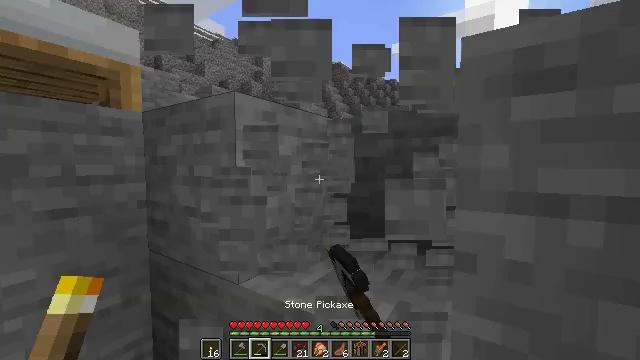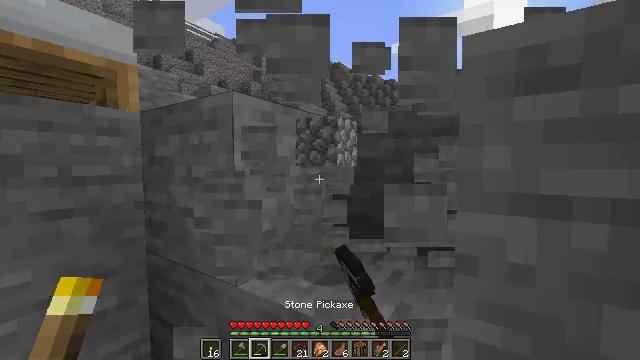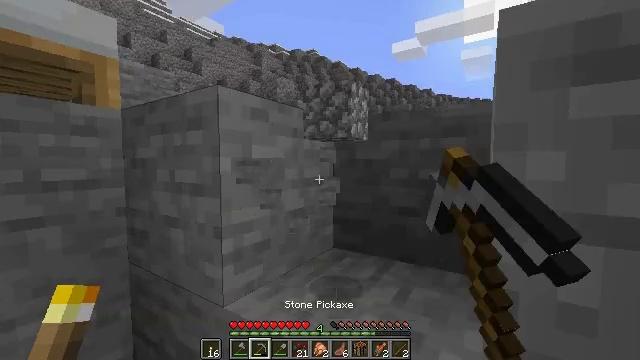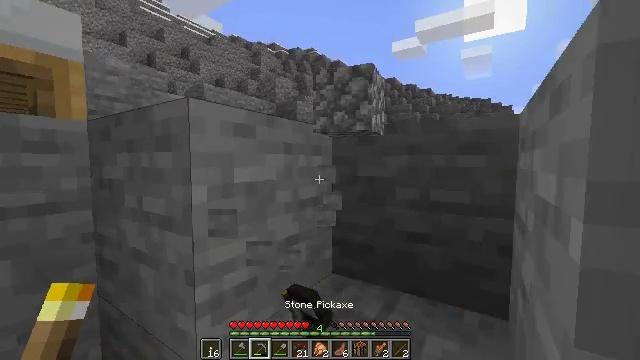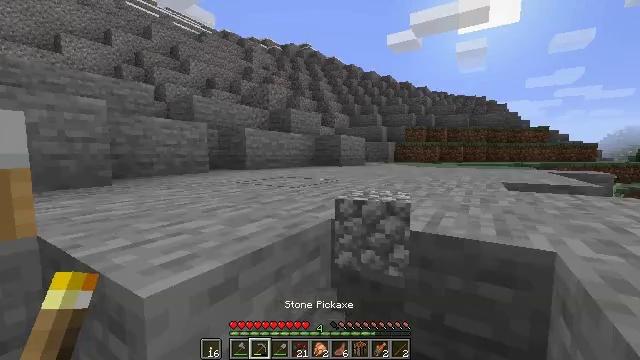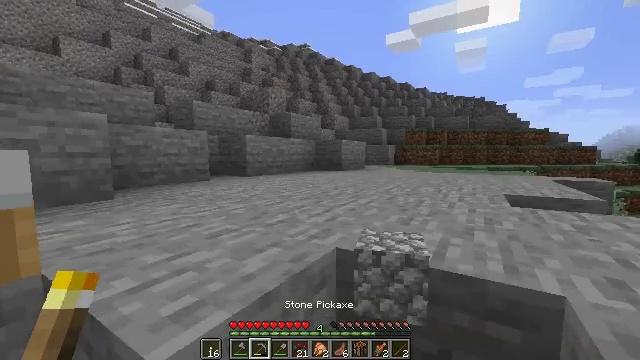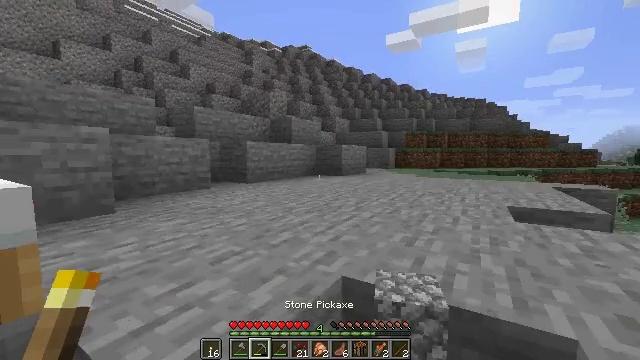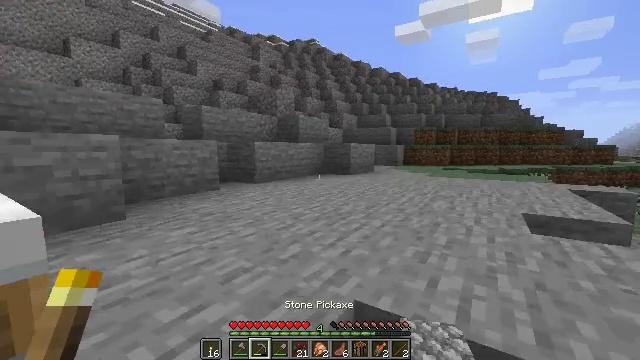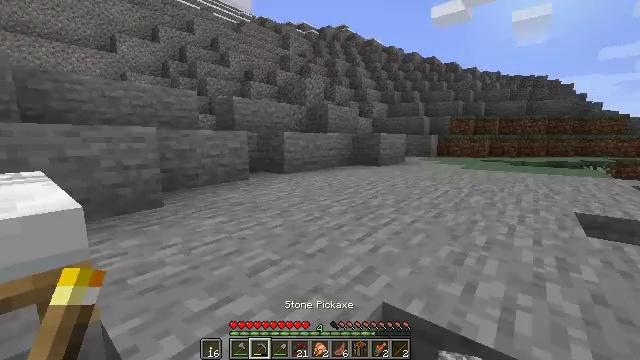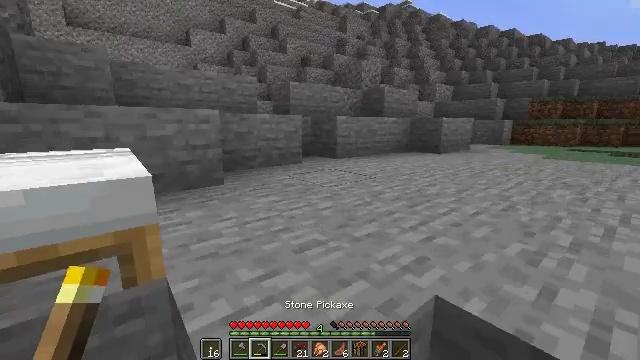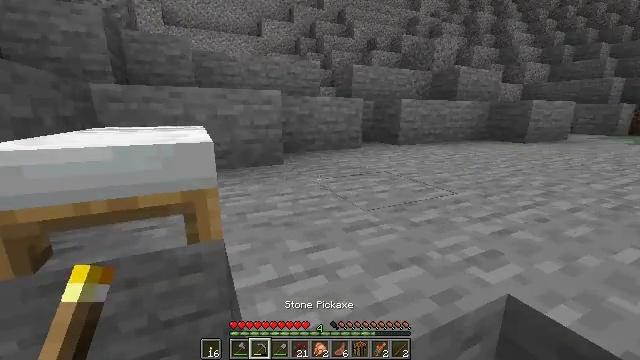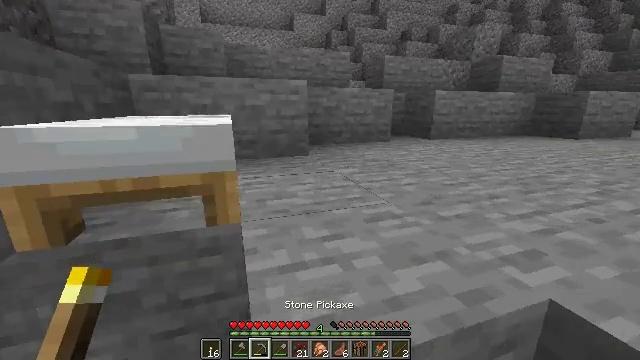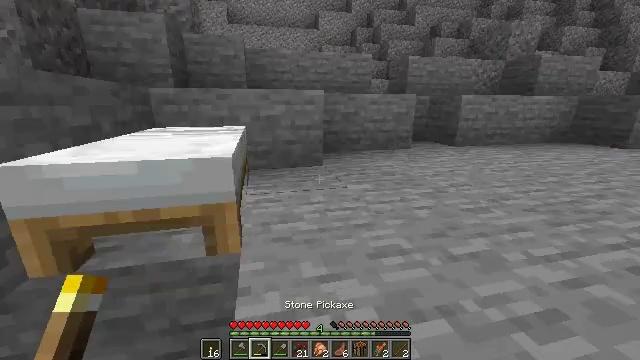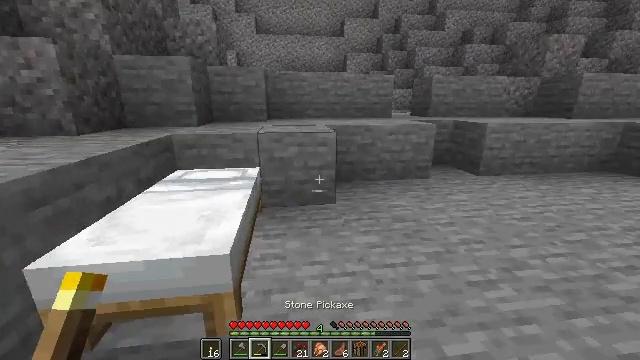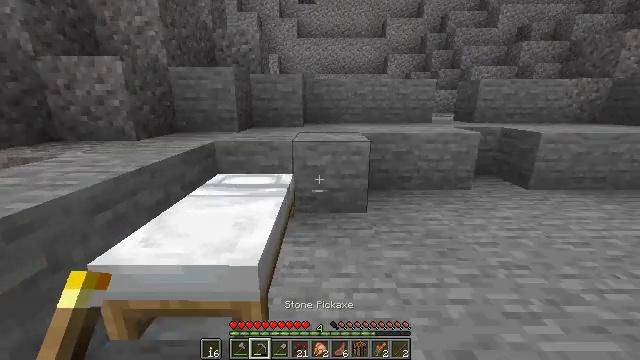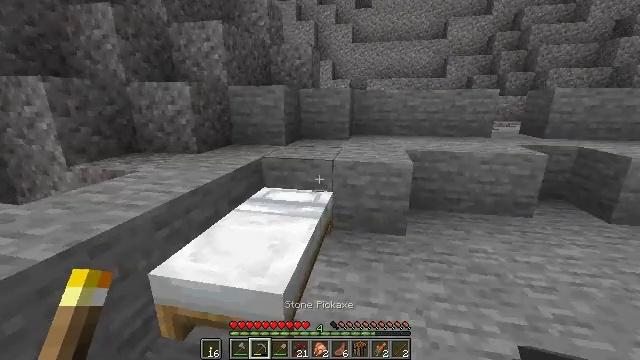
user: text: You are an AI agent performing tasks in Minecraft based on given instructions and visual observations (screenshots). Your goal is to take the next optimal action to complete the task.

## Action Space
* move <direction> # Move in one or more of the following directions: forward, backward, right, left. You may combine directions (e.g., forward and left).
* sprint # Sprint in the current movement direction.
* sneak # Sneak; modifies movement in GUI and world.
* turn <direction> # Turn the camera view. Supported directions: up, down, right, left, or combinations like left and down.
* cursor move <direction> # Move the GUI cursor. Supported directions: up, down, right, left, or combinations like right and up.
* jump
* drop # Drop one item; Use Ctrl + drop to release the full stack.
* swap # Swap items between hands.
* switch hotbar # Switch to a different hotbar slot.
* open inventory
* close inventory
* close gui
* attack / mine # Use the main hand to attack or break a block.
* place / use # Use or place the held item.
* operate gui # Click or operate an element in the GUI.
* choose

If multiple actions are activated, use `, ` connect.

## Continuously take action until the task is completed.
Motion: motion action
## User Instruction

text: Attack the white bed to collect it.
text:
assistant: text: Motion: move forward, attack / mine
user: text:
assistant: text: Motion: move forward, attack / mine
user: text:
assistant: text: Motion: move forward, attack / mine, jump
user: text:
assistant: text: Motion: move forward, turn right and down, jump
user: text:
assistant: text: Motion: move forward and move right, jump
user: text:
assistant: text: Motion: move forward and move right, jump
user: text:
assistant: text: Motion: move forward and move right, turn left and down
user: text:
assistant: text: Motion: move forward and move right, turn left and down
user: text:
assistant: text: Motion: move forward and move right, turn left and down
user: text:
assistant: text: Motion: move forward and move right, turn left and down, jump
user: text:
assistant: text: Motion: move forward and move right, turn left, jump
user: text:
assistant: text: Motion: move forward and move right, turn left, jump
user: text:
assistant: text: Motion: move forward and move right, turn left, jump
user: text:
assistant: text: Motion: move forward and move right, turn left
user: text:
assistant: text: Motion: move forward and move right, turn left
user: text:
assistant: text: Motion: move forward and move right, turn left and down
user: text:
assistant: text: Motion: move forward, turn left
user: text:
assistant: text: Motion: move forward, turn left and down
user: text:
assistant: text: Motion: move forward, turn left and down
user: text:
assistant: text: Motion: move forward, turn left and down
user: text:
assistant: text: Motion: move forward, attack / mine
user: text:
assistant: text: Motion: attack / mine
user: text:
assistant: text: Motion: attack / mine
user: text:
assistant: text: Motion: attack / mine
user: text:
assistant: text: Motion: attack / mine
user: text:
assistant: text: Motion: attack / mine
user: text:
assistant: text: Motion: attack / mine
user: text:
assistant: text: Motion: attack / mine
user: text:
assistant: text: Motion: attack / mine
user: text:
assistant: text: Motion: attack / mine